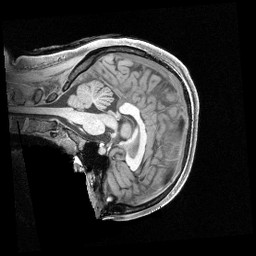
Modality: T1w
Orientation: sagittal
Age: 19
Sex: female
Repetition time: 2.4 s
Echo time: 0.00222 s